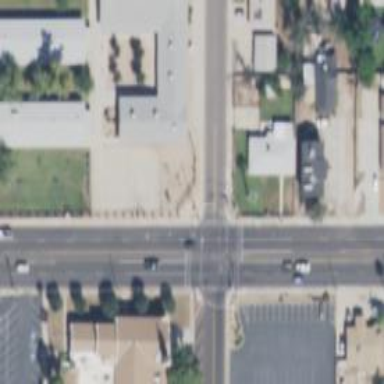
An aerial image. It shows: Solid stop line on the road.